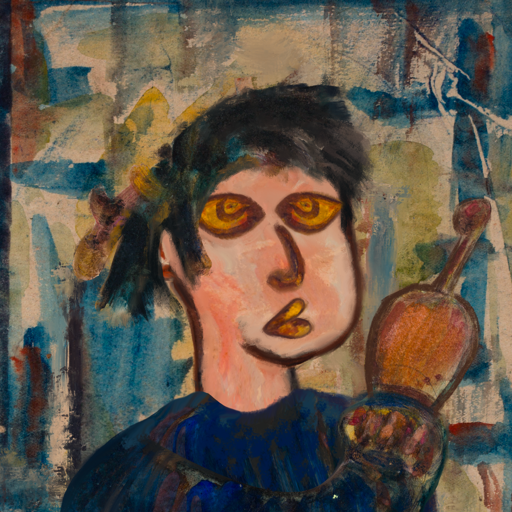
Background: Orphan, Head And Neck Side: Roy_Bahadur, Face Side: Comrade, Bust: Pipe, Hair Side: Pipe, Head Accessory: Blank, Second Necklace: Blank, Necklace: Blank, Baby: Blank